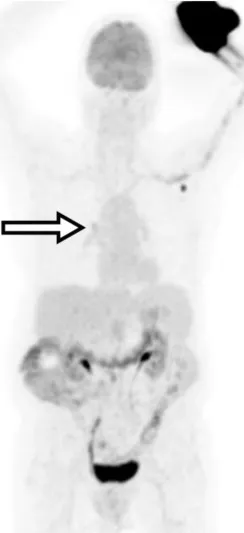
Patient A maximum intensity projection (MIP) images. (A) Extravasated injection.
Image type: radiology (pet)